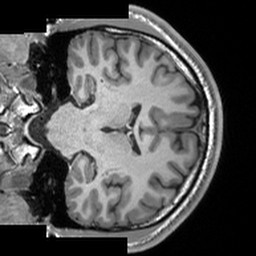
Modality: T1w
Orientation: coronal
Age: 24
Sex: male
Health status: healthy
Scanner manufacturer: siemens
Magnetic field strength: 3 T
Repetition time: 2 s
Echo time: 0.00203 s